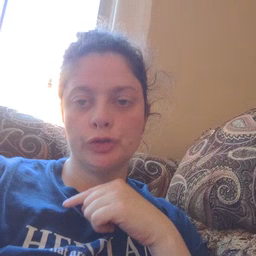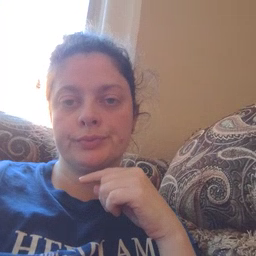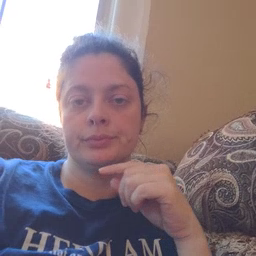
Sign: toothbrush